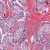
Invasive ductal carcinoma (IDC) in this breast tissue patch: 0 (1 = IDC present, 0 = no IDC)